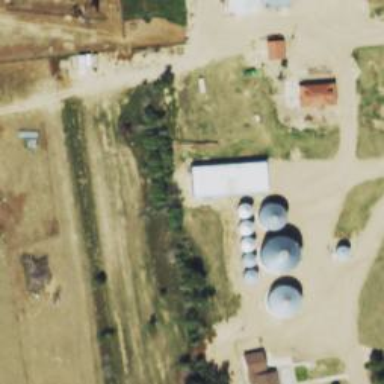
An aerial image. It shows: Silo.